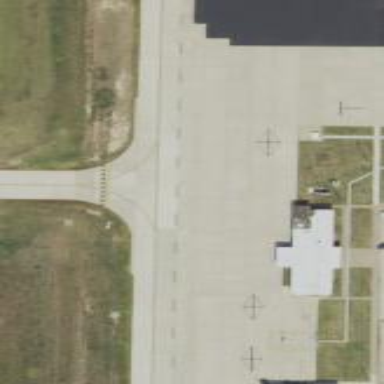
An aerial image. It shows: Apron at the airport.